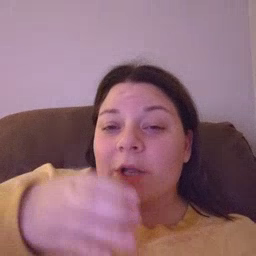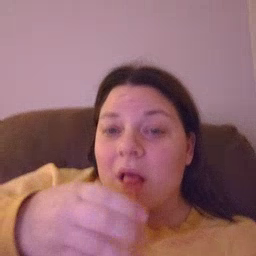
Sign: cereal